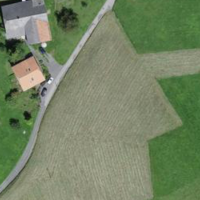
EUNIS habitat code: 24
Species observed at this site:
Stellaria graminea